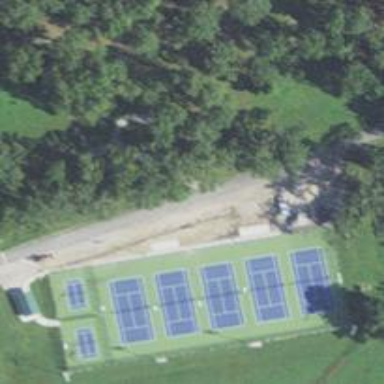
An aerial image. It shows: Tennis court on pitch designated for leisure land.